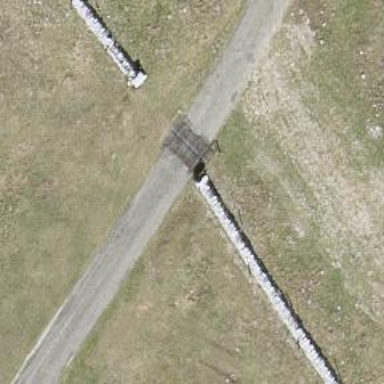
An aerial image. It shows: Cattle grid barrier.